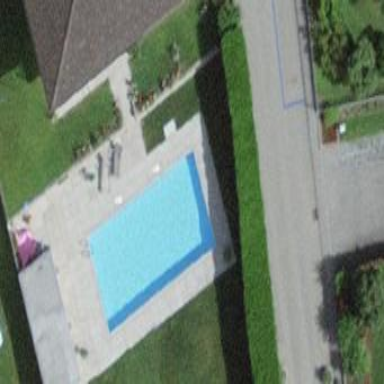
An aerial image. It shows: Swimming pool located in leisure land.